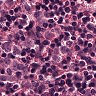
Metastatic tissue present: yes